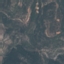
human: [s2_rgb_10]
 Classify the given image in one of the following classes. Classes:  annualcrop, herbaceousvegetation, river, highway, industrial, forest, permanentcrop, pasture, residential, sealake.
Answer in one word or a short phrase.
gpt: HerbaceousVegetation